Interaction volume radius: 10 \u00c5
Interaction volume height: 25 \u00c5
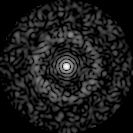
Disorder parameter: 0.8564